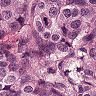
Metastatic tissue present: yes